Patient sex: M
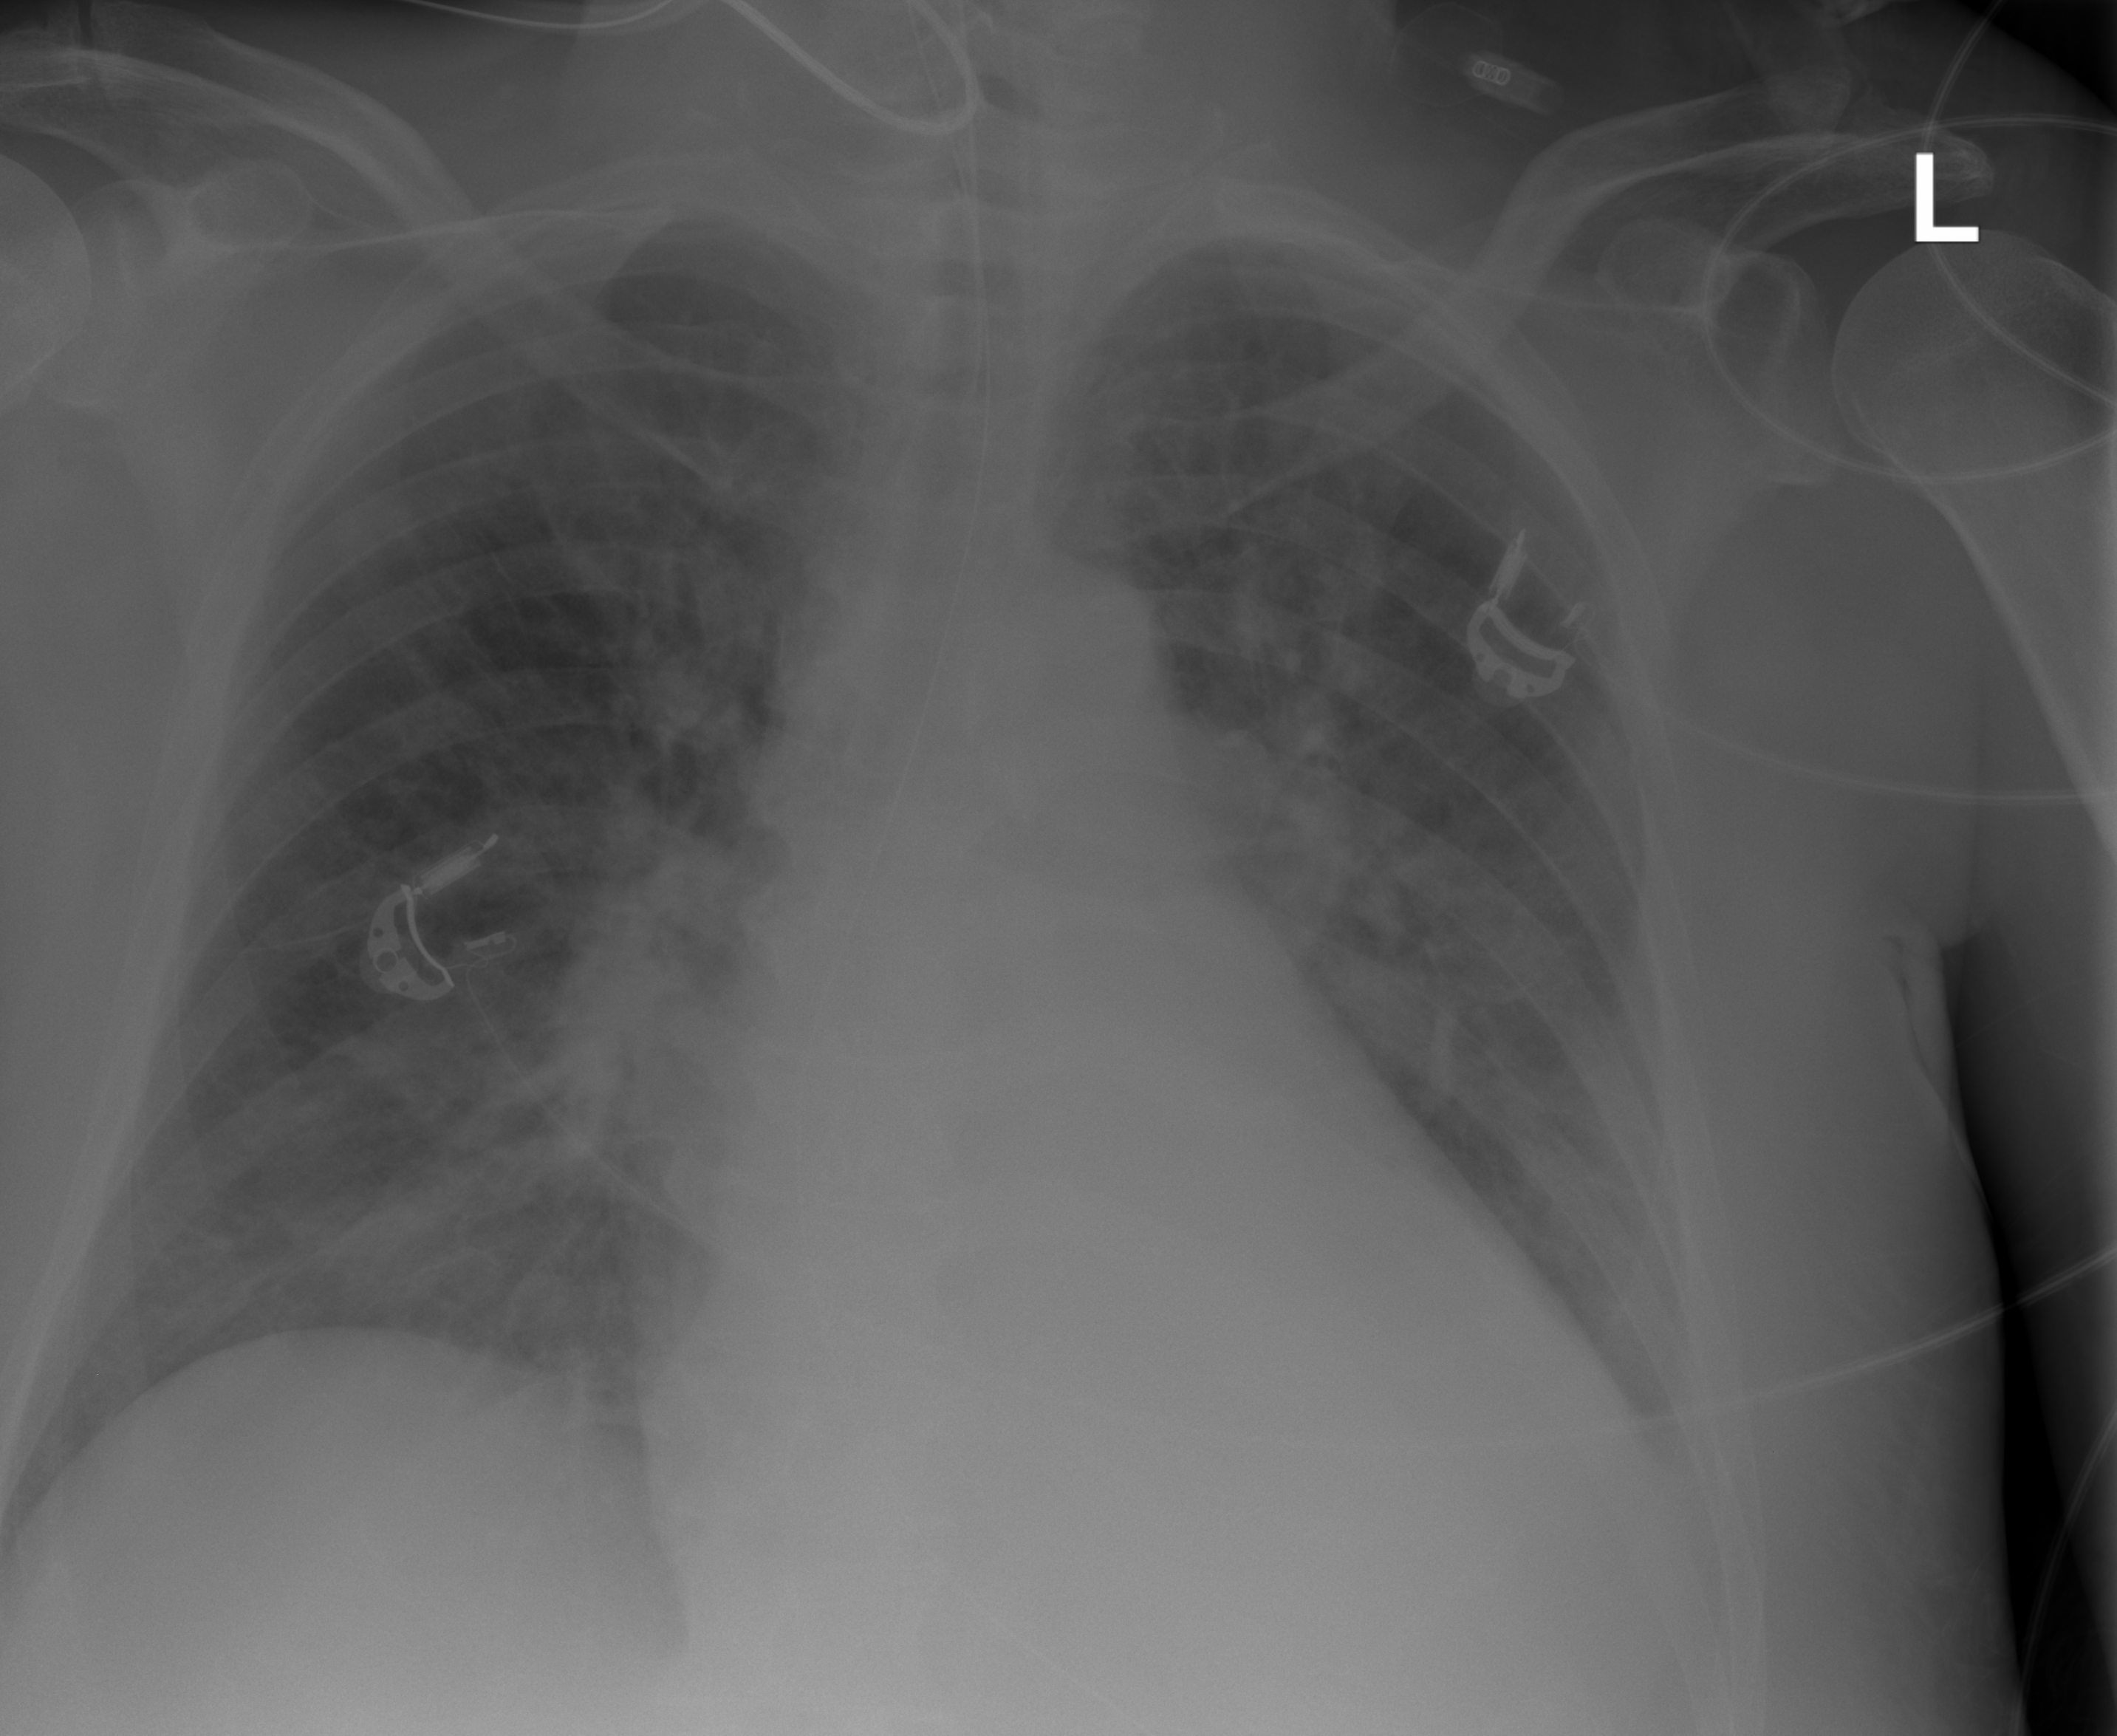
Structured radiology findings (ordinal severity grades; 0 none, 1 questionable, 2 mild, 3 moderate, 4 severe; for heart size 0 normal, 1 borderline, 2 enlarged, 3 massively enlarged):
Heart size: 2
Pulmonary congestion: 2
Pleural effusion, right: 1
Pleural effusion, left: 1
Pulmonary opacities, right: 2
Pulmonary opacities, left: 2
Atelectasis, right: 2
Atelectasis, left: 2